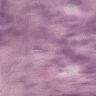
Metastatic tissue present: yes